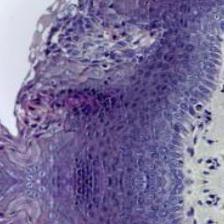
Diagnosis: Normal